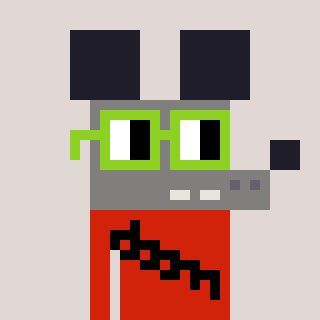
a pixel art character with square light green glasses, a mouse-shaped head and a red-colored body on a warm background